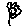
Label: flower